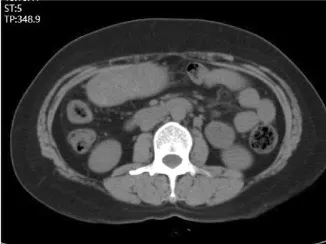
Plain scan CT examination before LC and pathology after LC. : CT examination before LC.
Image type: radiology (ct)